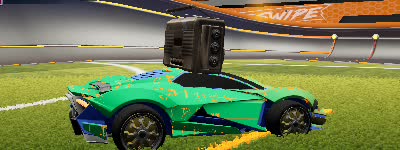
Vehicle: werewolf